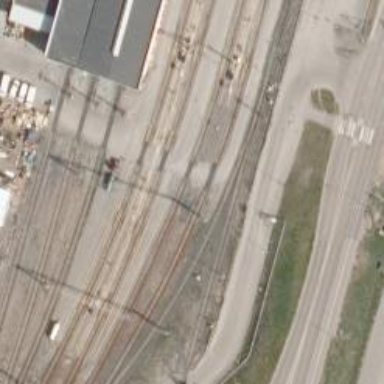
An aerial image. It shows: Railway level crossing.